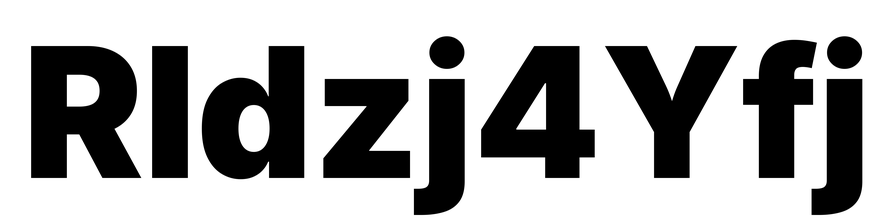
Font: Inter_Black